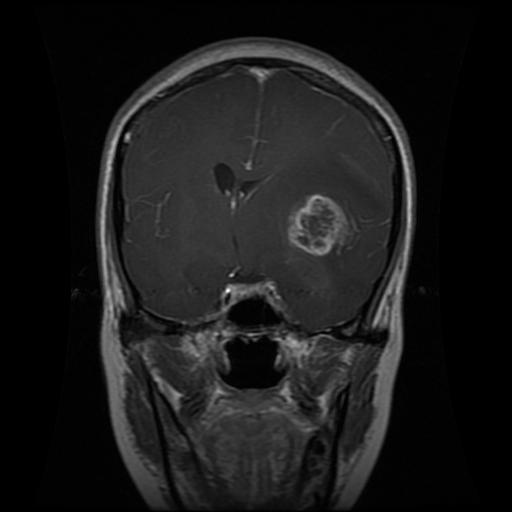
Label: glioma